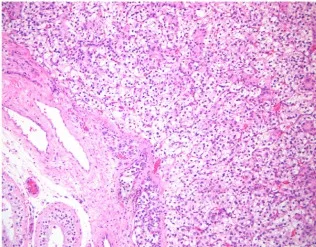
Tumor shows classic well-vascularized nests of cells with clear cytoplasm (10x).
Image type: pathology (h&e)